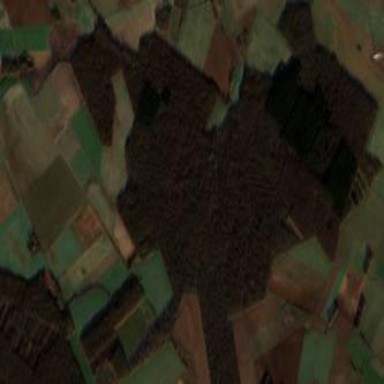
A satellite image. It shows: Deciduous broadleaved forest.